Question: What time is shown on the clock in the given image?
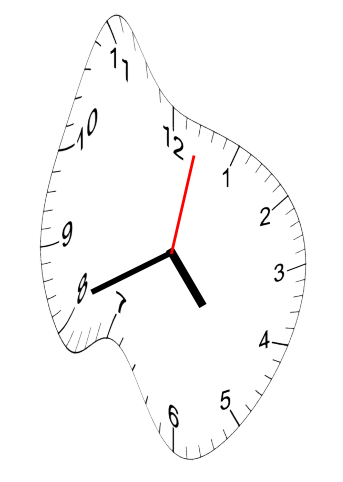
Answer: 04:41:02